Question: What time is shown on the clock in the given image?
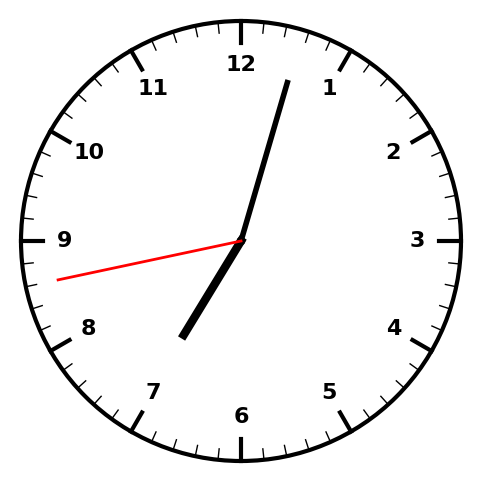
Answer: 07:02:43